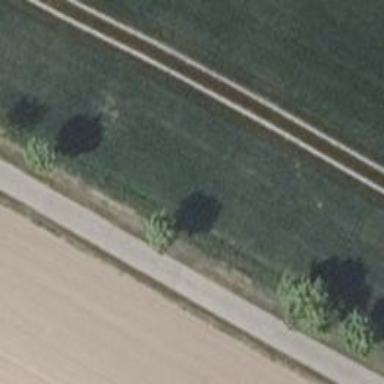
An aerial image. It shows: Deciduous tree with broadleaved leaves.